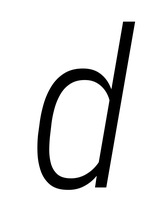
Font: Roboto-Italic_Condensed_Light_Italic